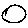
Label: circle